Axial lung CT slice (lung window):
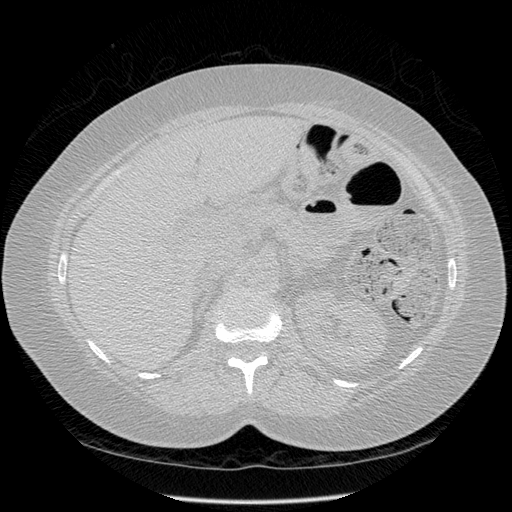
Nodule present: no